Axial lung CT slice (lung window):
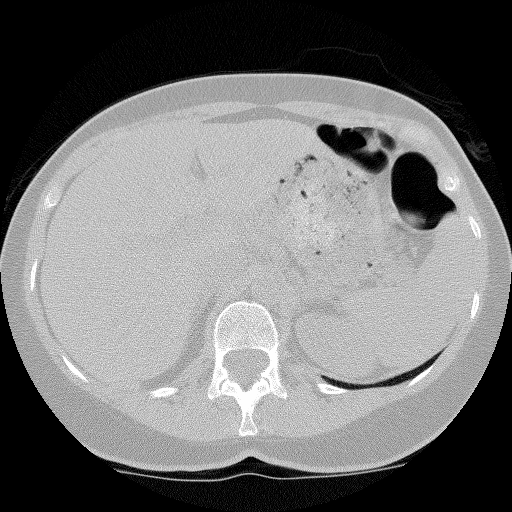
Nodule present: no